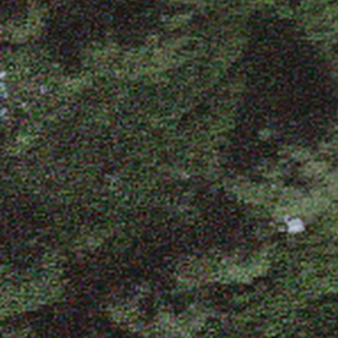
Label: other